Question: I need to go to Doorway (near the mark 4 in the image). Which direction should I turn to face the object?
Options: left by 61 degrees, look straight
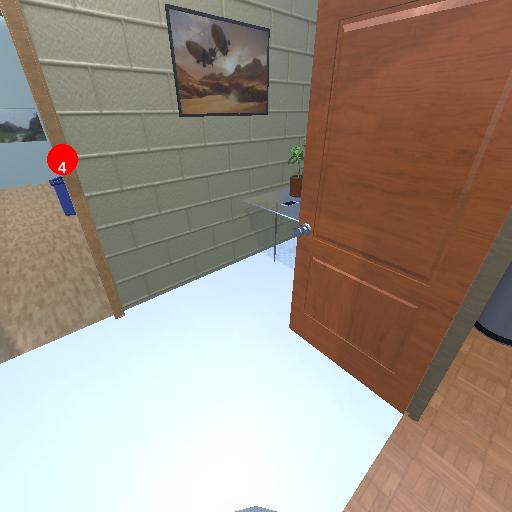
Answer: left by 61 degrees